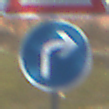
Verkehrszeichen: VorgeschriebeneFahrtrichtungRechts
Zusatzzeichen oben: Lichtzeichenanlage
Umgebung: Outdoor, Nature
Tageszeit: MorningAfternoon
Wetter: PartlyCloudy
Licht: Natural
Jahreszeit: NotSpecified
Kontrast: HighContrast